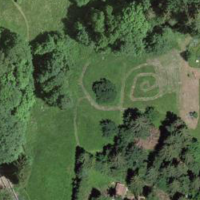
EUNIS habitat code: 41
Species observed at this site:
Caltha palustris